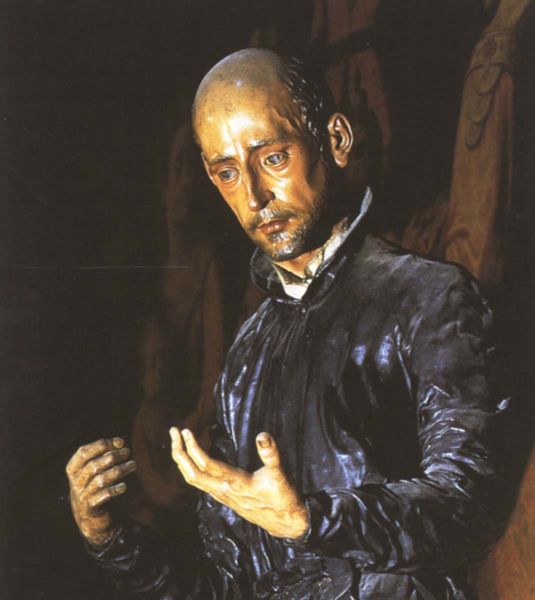
Titel: Hl. Ignatius von Loyola
Künstler: Juan Martínez Montañés
Standort: Sevilla, Universitätskapelle (EU - E - Andalusien)
Schlagwörter: blau, dunkel, hand, kopf, mann, weiß, geste, holz, ohr, schwarz, blick, bart, gesicht, kragen, hände, figur, gewand, mantel, engel, skulptur, statue, glanz, glatze, glänzend, lack, bemalt, foto, religion, halbglatze, gefasst, ansehen, erstaunt, ernsthaft, farbige fassung, erhobene hände, verzeiflung, mann glänzend, tatenlosigkeit